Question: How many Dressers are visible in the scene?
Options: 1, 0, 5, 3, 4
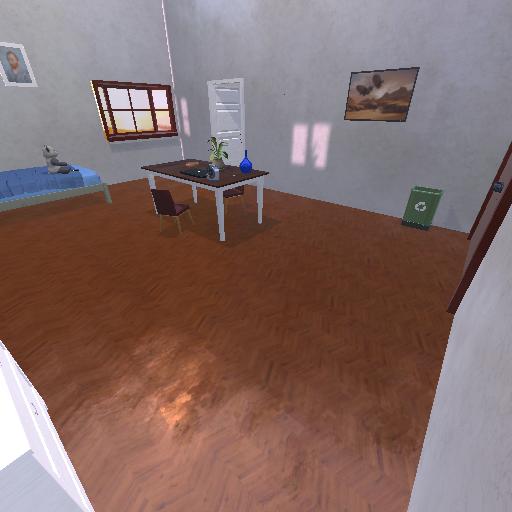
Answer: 1